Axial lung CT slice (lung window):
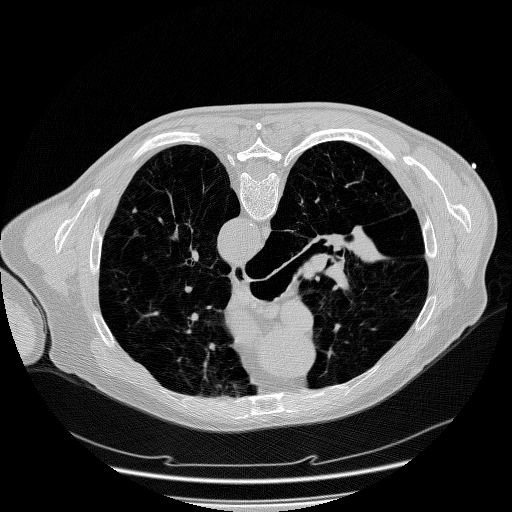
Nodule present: no